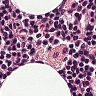
Metastatic tissue present: no